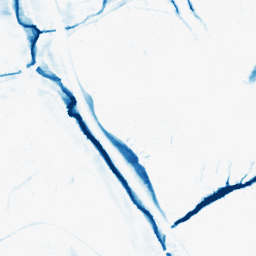
Category: morphological
Decomposition family: morphological_ellipse
Decomposition parameters: operation: closing
width: 10
height: 20
Upsampling method: regularized
Upsampling parameters: scale: 2
lambda_reg: 0.01
Upsampling scale: 2